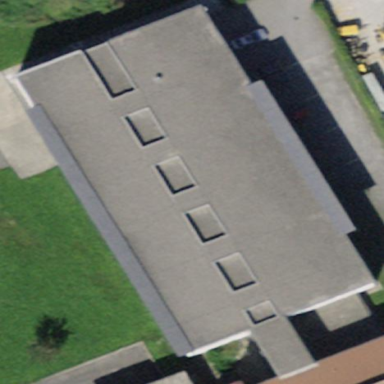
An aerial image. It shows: School building.